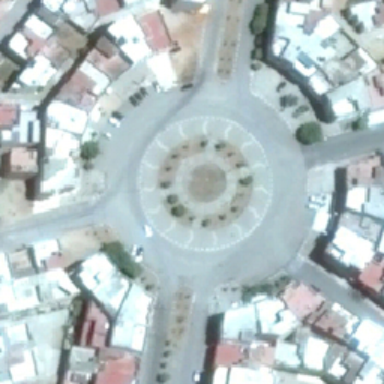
The center of a wide grey square has a circular band of plants .